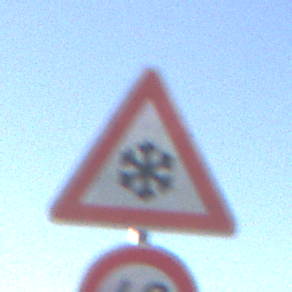
Verkehrszeichen: SchneeOderEisglaette
Zusatzzeichen unten: Geschwindigkeit40
Umgebung: Outdoor, Nature
Tageszeit: SunriseSunset
Wetter: PartlyCloudy
Licht: Natural
Jahreszeit: NotSpecified
Kontrast: HighContrast